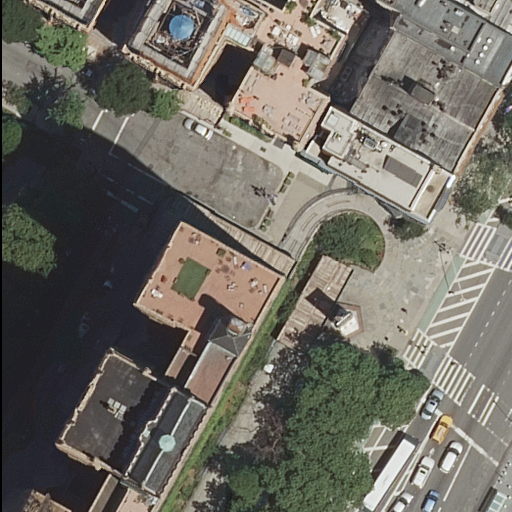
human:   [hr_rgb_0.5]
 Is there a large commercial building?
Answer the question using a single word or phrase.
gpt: no

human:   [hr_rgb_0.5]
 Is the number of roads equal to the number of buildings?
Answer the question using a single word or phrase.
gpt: no

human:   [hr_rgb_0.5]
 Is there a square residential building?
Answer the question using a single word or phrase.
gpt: no

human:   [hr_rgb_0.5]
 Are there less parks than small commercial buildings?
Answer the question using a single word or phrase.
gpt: no

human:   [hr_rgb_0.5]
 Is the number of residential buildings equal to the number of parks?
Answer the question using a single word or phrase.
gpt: no

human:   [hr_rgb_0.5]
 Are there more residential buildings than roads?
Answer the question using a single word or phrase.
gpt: no

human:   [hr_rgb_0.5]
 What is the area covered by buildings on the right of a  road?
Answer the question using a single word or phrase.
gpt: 1086m2

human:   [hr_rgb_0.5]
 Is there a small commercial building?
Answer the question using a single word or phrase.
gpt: no

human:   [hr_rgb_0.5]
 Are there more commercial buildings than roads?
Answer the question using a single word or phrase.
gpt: no

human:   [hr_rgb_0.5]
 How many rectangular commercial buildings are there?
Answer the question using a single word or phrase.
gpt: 0

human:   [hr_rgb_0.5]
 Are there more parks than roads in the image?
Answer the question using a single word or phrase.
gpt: no

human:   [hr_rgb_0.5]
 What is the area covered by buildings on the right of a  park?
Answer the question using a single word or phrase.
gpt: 1086m2

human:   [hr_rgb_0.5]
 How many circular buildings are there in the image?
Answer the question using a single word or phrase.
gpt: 0

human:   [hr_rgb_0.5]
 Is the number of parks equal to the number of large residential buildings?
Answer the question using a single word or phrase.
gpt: yes

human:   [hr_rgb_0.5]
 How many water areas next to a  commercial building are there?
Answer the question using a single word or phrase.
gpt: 0

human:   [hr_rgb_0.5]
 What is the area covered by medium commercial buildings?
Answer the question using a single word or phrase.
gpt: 0m2

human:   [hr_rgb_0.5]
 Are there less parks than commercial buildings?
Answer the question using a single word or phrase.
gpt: no

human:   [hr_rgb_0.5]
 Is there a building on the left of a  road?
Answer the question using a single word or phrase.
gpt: yes

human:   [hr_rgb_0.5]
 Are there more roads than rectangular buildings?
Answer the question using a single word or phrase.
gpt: yes

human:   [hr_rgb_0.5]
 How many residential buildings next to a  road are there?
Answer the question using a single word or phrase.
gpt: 7

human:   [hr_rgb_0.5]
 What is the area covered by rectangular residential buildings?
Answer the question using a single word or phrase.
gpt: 862m2

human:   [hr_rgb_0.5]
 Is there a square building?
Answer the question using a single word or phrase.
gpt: no

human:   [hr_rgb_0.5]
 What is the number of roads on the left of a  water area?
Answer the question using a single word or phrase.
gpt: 0

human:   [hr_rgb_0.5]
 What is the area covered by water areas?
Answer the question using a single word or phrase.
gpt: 0m2

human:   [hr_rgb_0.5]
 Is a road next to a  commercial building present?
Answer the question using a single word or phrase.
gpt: no

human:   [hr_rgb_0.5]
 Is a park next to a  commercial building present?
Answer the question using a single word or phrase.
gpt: no

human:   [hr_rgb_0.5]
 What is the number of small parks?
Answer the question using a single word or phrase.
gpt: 0

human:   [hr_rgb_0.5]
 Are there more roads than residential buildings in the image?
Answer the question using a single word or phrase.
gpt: yes

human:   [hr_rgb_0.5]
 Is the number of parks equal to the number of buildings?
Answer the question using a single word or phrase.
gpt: no

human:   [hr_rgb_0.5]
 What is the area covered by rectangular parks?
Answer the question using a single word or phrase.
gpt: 1567m2

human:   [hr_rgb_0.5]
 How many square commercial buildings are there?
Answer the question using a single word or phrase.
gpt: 0

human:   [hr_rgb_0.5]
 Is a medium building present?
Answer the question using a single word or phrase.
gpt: yes

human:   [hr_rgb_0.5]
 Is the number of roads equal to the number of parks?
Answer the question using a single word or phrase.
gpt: no

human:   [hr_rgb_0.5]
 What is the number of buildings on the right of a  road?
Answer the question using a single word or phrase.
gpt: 5

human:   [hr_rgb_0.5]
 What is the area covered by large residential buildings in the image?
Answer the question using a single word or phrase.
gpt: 1852m2

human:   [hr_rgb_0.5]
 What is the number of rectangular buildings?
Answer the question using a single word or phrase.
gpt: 4